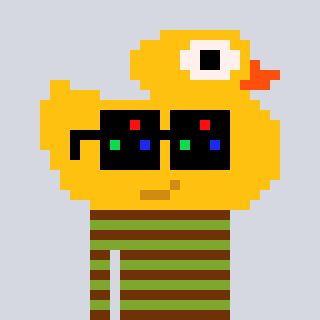
a pixel art character with square black sunglasses, a ducky-shaped head and a slimegreen-colored body on a cool background